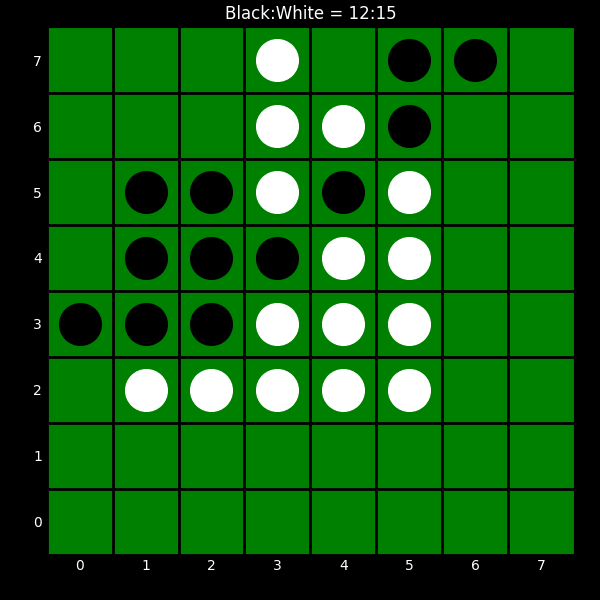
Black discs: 12
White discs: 15